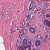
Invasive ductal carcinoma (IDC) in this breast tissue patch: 0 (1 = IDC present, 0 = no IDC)